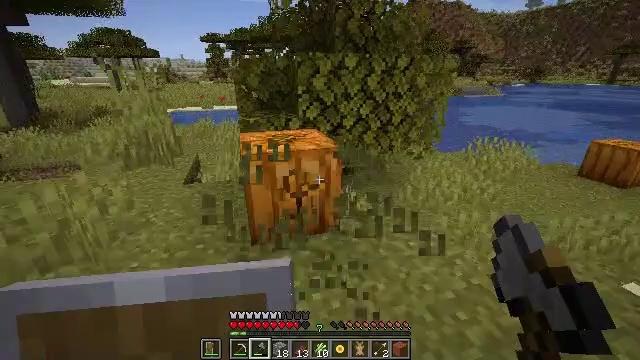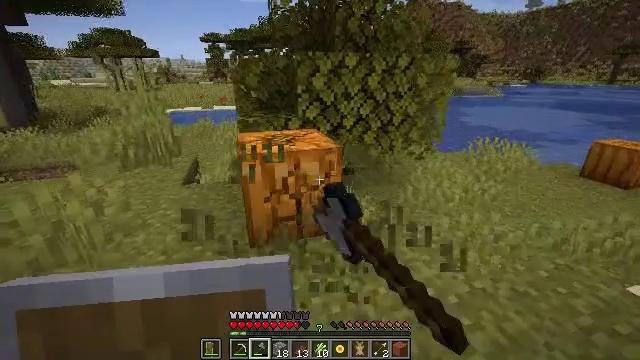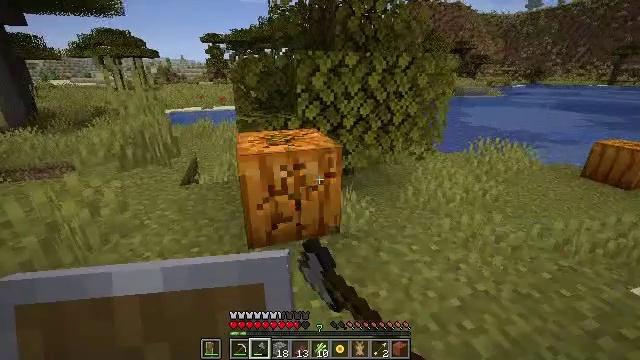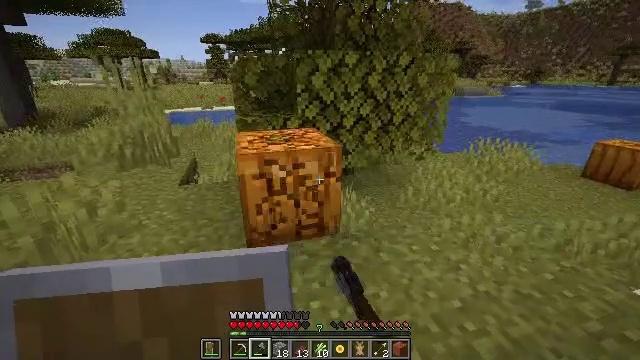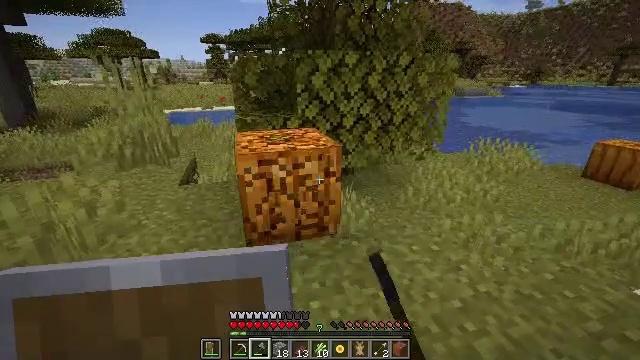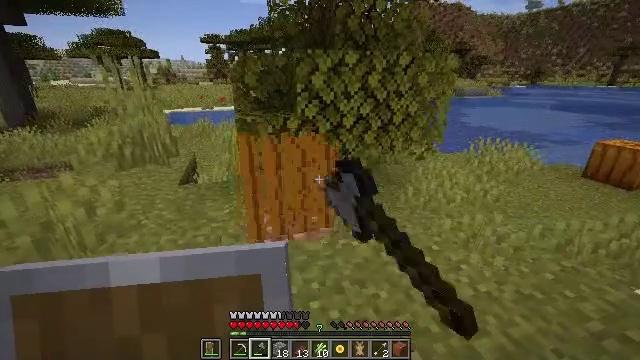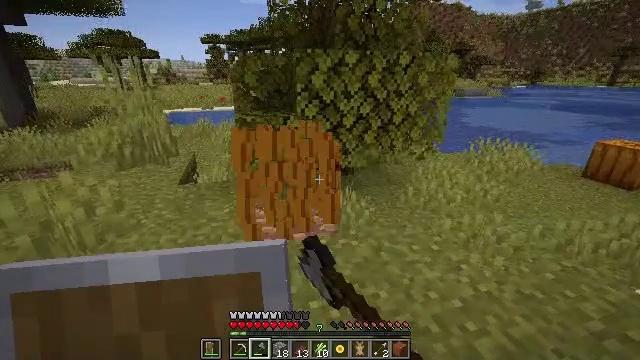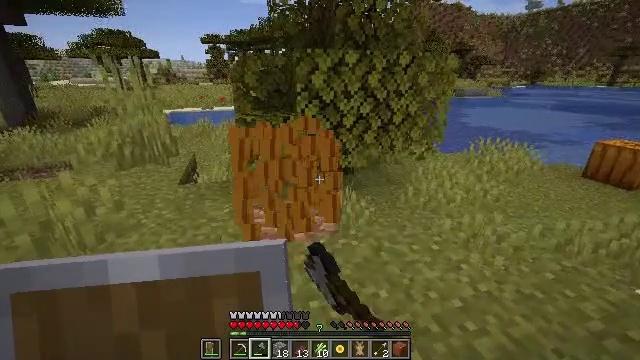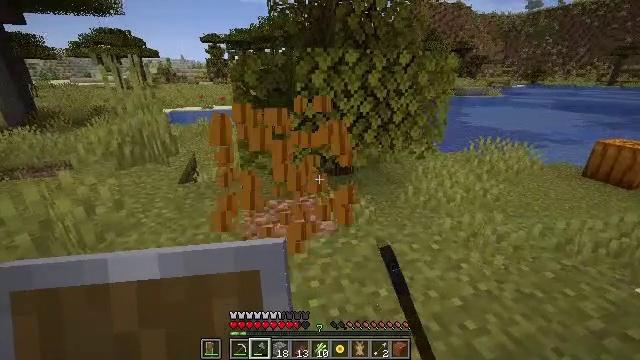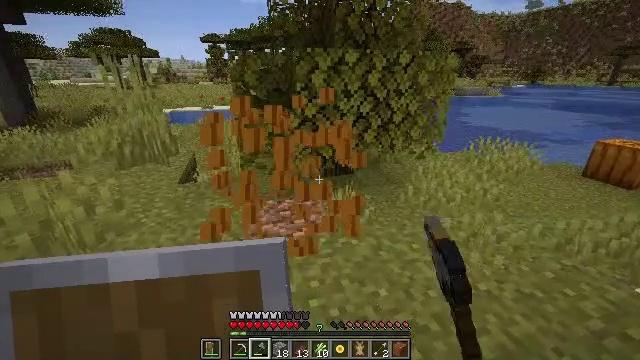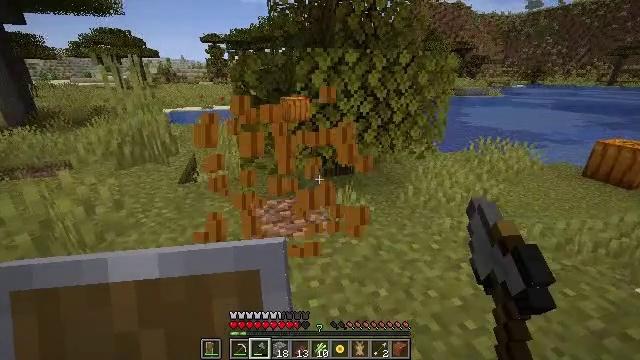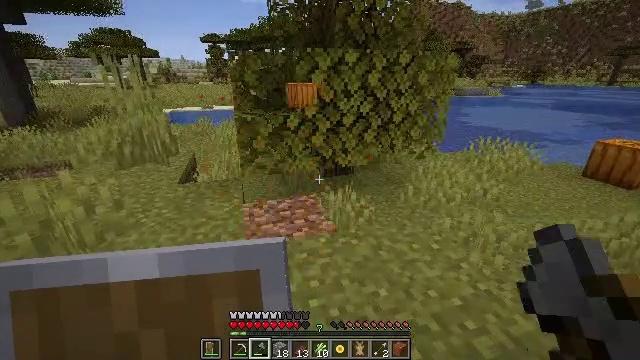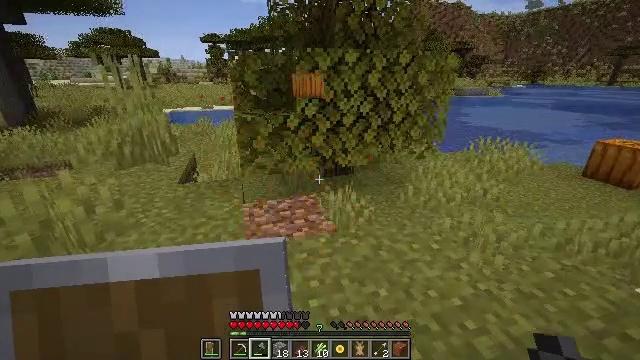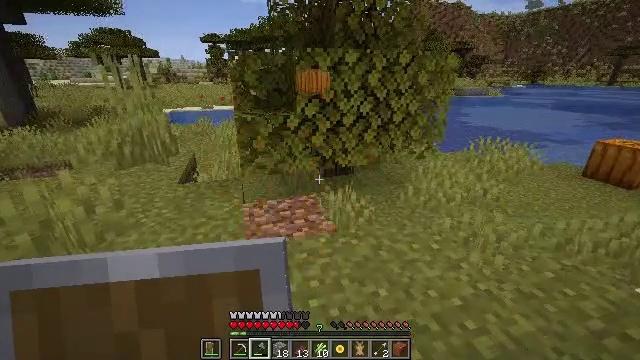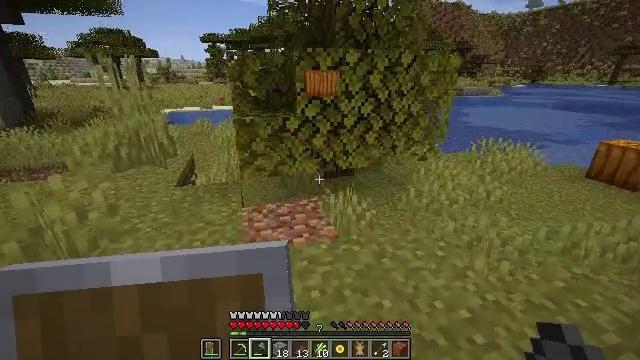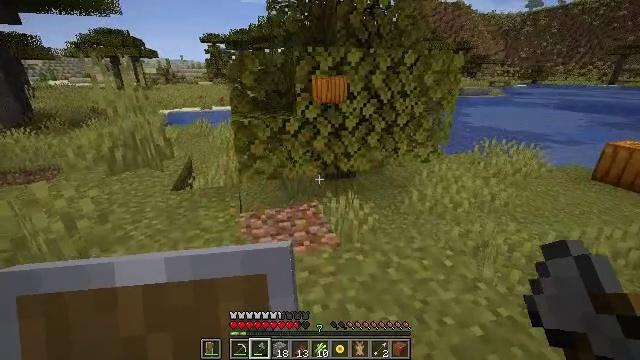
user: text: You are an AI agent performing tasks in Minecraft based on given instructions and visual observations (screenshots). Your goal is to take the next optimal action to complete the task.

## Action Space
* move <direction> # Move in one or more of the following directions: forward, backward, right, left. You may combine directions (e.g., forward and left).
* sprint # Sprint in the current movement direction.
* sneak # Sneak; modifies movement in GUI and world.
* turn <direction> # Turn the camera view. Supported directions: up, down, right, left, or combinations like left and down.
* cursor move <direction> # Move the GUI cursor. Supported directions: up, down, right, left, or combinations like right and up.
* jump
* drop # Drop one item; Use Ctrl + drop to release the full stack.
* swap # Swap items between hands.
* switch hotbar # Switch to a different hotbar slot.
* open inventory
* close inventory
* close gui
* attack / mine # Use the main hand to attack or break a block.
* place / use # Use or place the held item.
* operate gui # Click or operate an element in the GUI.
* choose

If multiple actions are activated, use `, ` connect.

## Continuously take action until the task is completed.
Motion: motion action
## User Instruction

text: Gather a pumpkin block.
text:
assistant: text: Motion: attack / mine
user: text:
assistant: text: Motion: attack / mine
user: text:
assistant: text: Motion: attack / mine
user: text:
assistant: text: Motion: attack / mine
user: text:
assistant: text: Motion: attack / mine
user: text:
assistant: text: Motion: attack / mine
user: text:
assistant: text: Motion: attack / mine
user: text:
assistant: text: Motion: attack / mine
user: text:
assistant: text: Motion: attack / mine
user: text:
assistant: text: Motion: attack / mine
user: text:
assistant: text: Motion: attack / mine
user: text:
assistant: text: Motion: attack / mine
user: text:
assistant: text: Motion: attack / mine
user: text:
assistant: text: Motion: move forward
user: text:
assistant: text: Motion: move forward
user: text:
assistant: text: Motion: move forward
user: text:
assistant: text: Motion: move forward
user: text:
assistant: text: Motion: move forward
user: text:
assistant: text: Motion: move forward
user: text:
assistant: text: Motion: move forward, turn right
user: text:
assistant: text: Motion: move forward, turn right and up
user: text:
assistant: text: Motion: move forward, turn right and up
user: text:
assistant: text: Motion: move forward, turn right and up
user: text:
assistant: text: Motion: move forward, turn right and up
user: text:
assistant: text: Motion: move forward, turn right
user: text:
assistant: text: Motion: move forward, turn right
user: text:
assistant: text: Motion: move forward, turn right
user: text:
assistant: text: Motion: move forward
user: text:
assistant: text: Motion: move forward
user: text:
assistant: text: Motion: move forward